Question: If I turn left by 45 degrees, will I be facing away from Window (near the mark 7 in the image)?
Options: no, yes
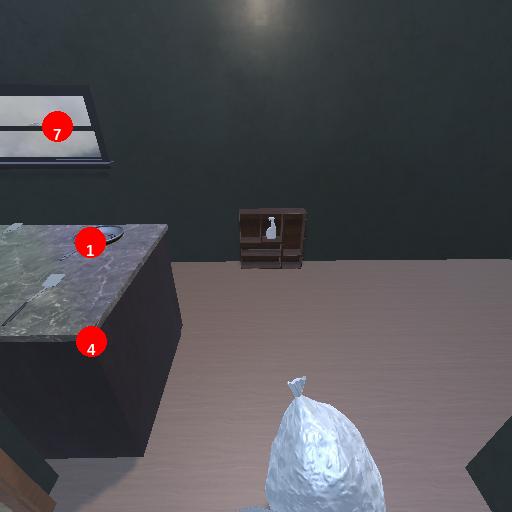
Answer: no